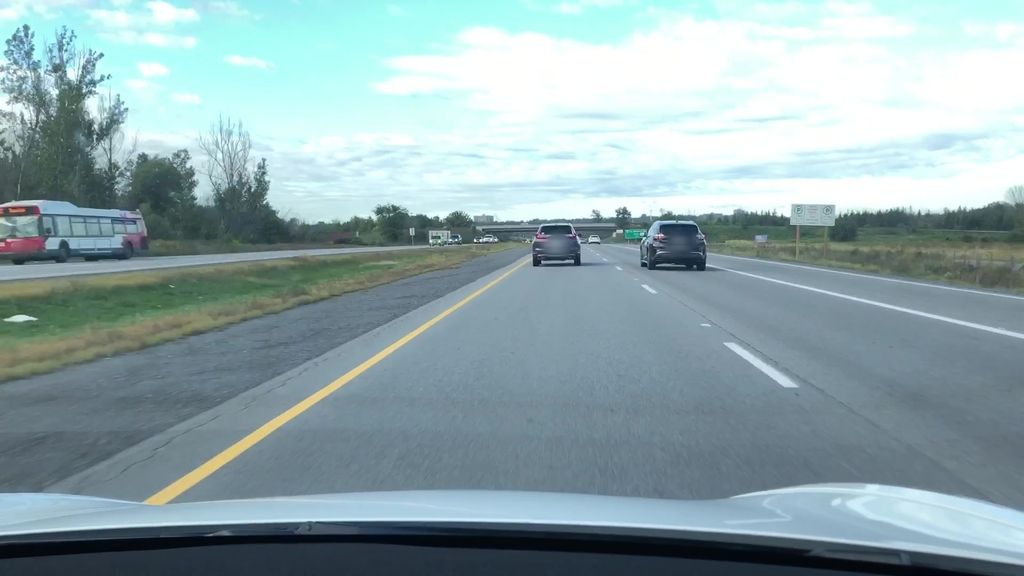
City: ottawa-gatineau